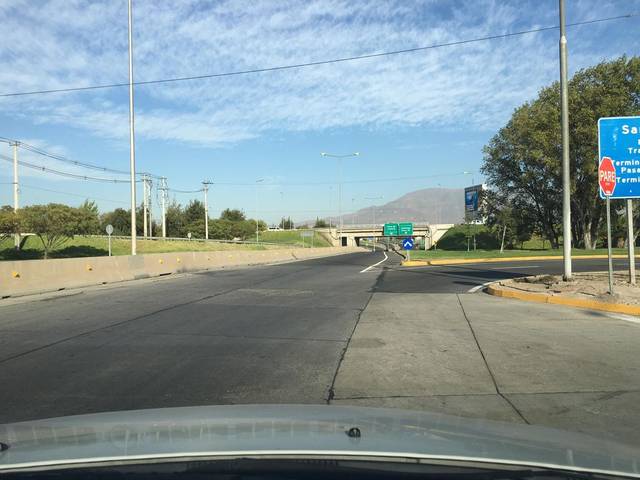
Region: Chile
Coordinates: -33.411, -70.791